Question: I've implement the progressbar successfully <URL>
But I need to add the following text inside the progressbar (see image below)

I know how to add text in the progress bar(text 1 70%) by
using the following 'progressLabel.text( progressbar.progressbar( "value" ) + "%" );'
but I can't find a solution to add text for the right side (text 2)
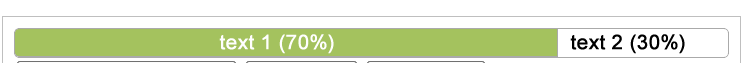
Answer: Please take a look at <URL> and see if it's what you need.
It may need a few things fixed :| .
'''
<div id="progressbar">
<div class="progress-label" id="progress-label1">Loading...</div>
<div class="progress-label" id="progress-label2"></div>
</div>
'''
Please do not forget to accept an answer when you find the one you need.